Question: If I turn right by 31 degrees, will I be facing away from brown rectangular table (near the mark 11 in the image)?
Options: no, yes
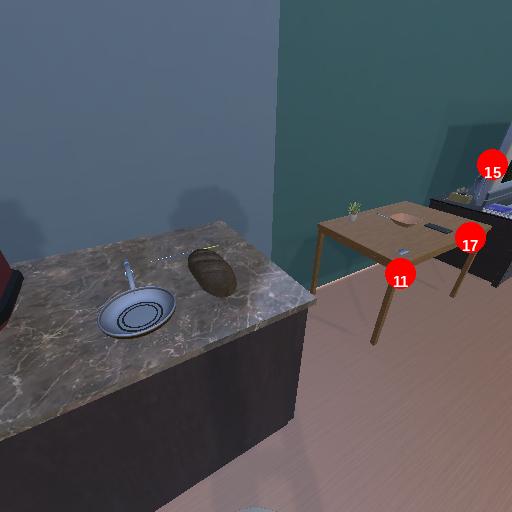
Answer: no